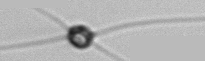
Label: Chaetoceros_danicus